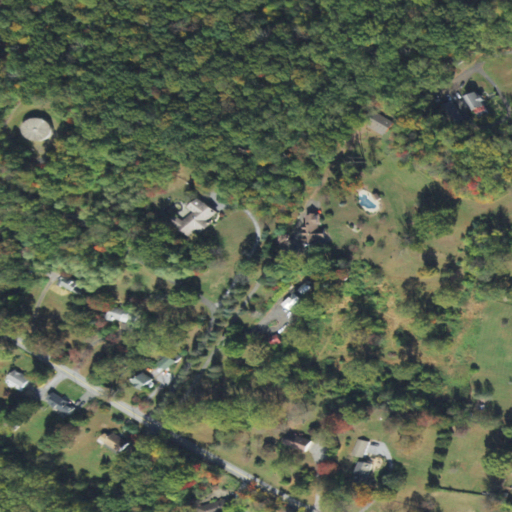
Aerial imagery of mountain in Pennsylvania named Sheep Hill containing deciduous forest, open development, pasture, mixed forest, low intensity development, and shrub